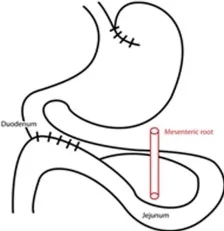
Graphic illustration of the bypass operation between duodenum an proximal jejunum to obviate the duodenal stenosis at the height of the mesenteric root.
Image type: radiology (x_ray)